Question: I have a container with two elements, like so:
'''
<div id="container">
<div id="button-container">
<!-- sometimes other buttons as well in this part -->
<input type="button" value="EXIT">
</div>
<h1 id="title-h1">Page Title</h1>
</div>
'''
I want to align the '#button-container' vertically with the '#title-h1' - that is, I want them both to be in the vertical center of the '#container' div.
In contrast, I want the '#button-container' to be pushed to the left edge, while the '#title-h1' should be in the center of the '#container' horizontally.
And finally, I want to do this without hardcoding in any values.

The following is not valid CSS (maybe it should be) but it's pseudo code for what I'm trying to accomplish:
'''
#button-container {
position: align-to-parent(left, middle);
}
#title-h1 {
position: align-to-parent(middle, middle);
}
'''
The best I could come up with was hardcoding the position of the button container like this:
'''
#container {
padding: 5px;
vertical-align: middle;
text-align: center;
position: relative;
}
#button-container {
position: absolute;
left: 5px; /* since the padding has no effect on it */
top: 33%; /* not very resilient */
display: inline-block;
}
#title-h1 {
display: inline-block;
}
'''
<URL>
How can I do this so that it's more resilient with respect to the sizes of the various containers and fonts?
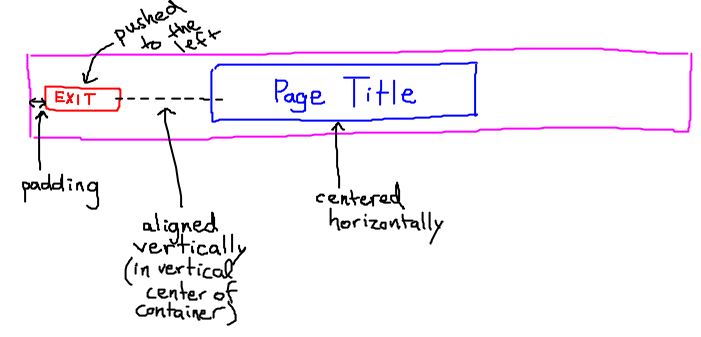
Answer: For completely dynamic vertical centering, you can use CSS to set the 'top' of the element to '50%', then use the CSS3 transform-translate properties to offset the element by half of it's height. For example:
'''
#button-container {
position: absolute;
top: 50%;
-webkit-transform: translateY(-50%);
-moz-transform: translateY(-50%);
transform: translateY(-50%);
}
'''
And here's a jsFiddle demo: <URL>
If you don't want to use translates, providing you know the height of the element, you can set a negative margin instead. I would tend to use this method, unless the height of the element is likely to change.
'''
#button-container {
position: absolute;
top: 50%;
margin-top: -20px; /* assuming the height is 40px */
}
'''
For centering horizontally, you could use 'display: inline-block' and 'text-align: center', or use a similar method as above by using 'left: 50%' and setting a negative margin, or using the vendor-prefixed 'translateX(-50%)' properties.